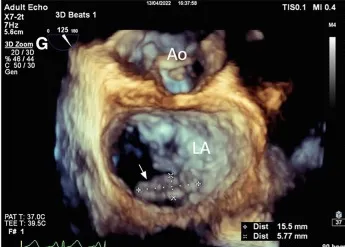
TEE (G) From the left atrial perspective (en-face view), the vegetation was seen attached to the atrial side of the P2 and P3 portions of the posterior leaflet (white arrow) with 3-dimensional zoom-mode.
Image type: radiology (ultrasound)